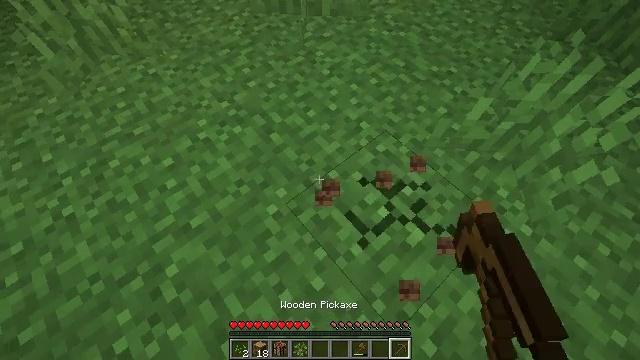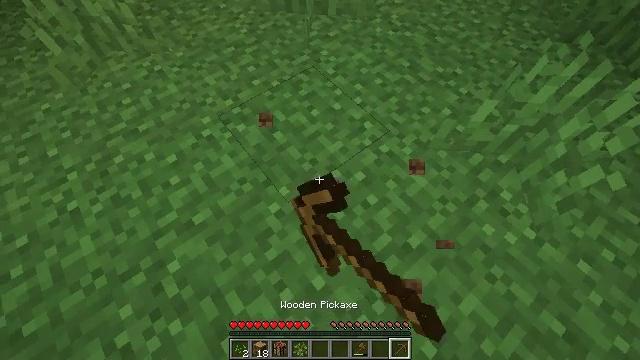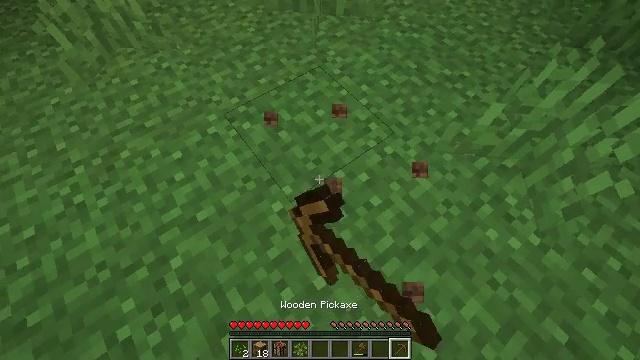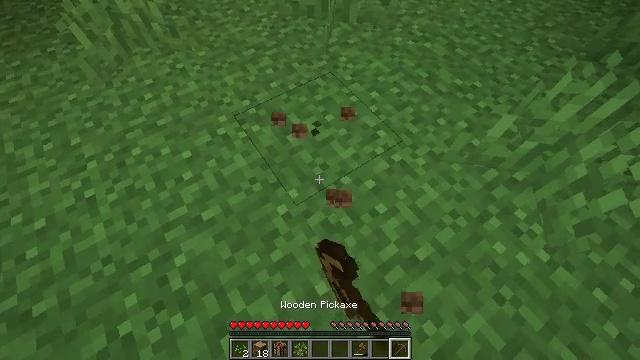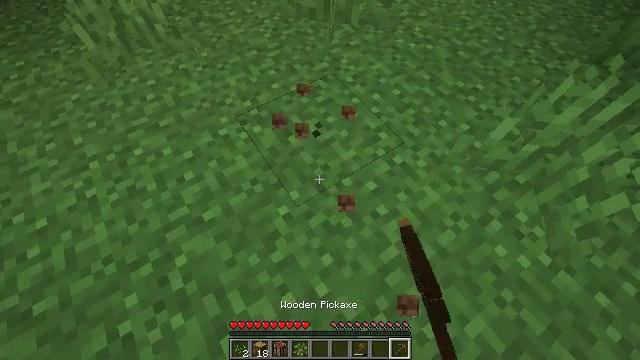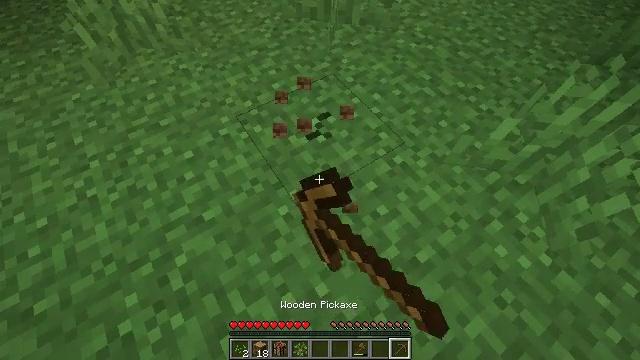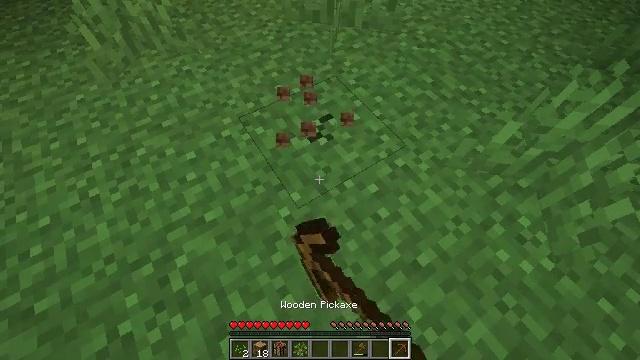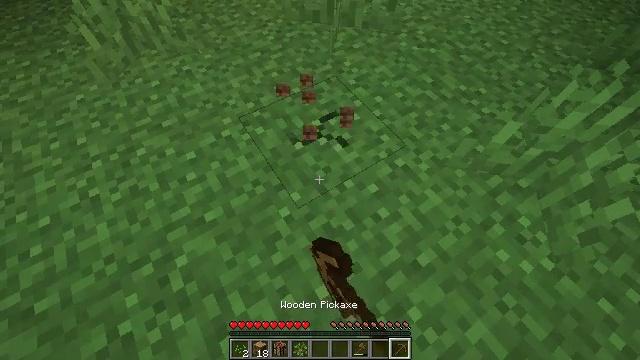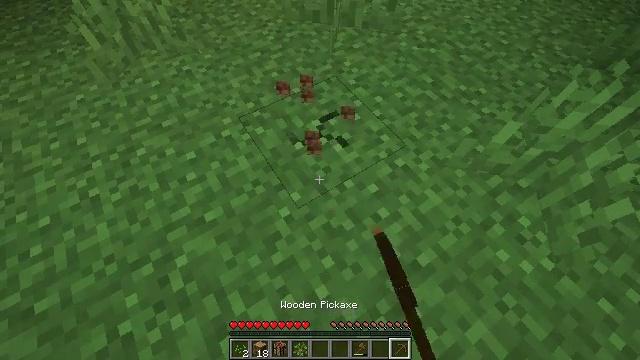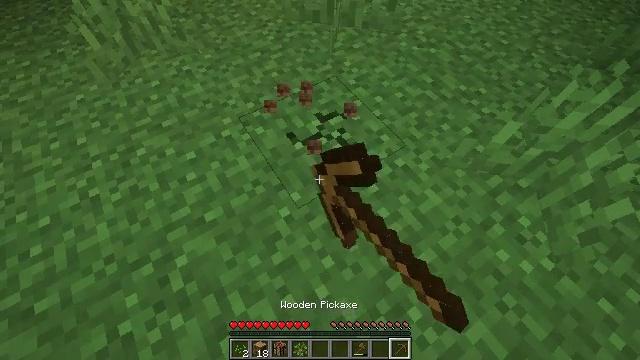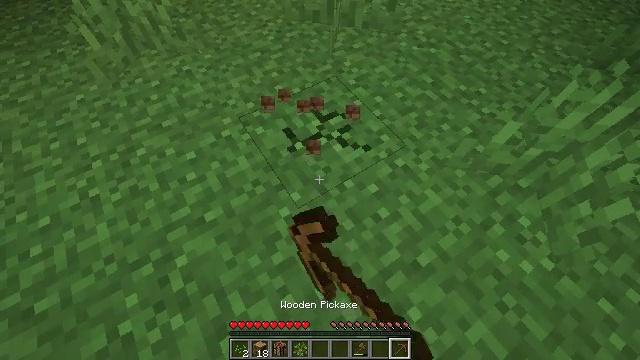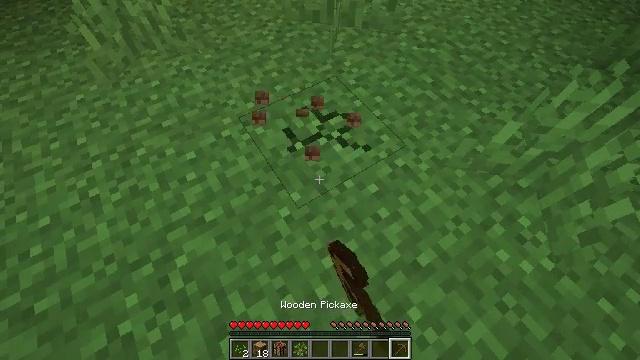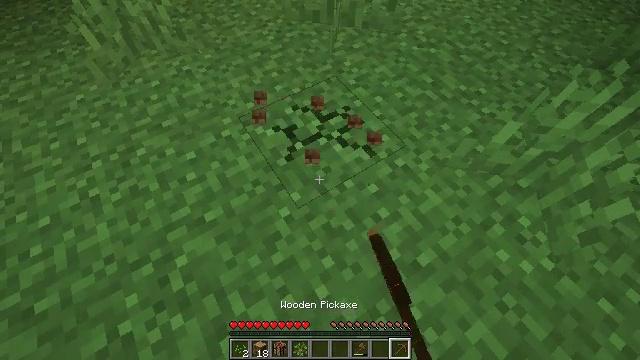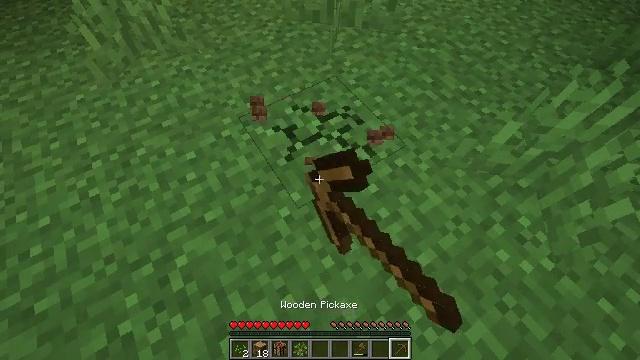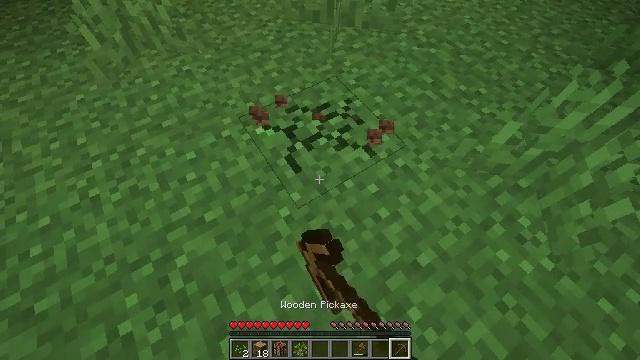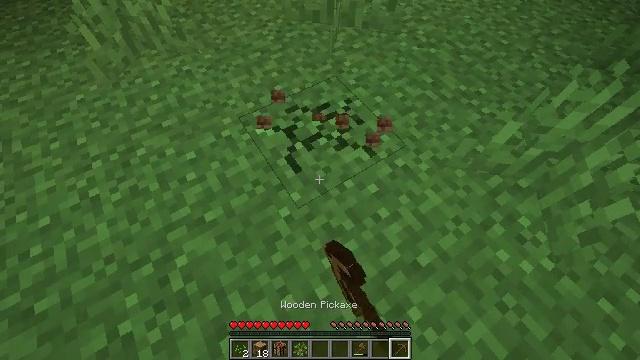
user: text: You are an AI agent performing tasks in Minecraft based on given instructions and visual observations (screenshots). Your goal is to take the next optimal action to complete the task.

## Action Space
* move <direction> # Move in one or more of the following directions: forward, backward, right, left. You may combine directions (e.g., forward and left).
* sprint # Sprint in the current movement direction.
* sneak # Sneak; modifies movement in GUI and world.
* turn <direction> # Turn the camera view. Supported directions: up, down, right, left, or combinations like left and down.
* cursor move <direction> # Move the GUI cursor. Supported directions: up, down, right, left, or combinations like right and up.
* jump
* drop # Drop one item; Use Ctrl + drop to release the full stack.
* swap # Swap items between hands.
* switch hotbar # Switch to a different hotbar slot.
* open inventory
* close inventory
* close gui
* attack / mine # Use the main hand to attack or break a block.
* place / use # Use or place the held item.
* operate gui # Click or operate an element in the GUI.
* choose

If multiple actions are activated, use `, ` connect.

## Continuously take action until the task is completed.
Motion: motion action
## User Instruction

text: Gather grass block for landscaping.
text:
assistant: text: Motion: turn left, attack / mine
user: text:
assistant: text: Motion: turn left, attack / mine
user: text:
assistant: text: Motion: turn left and up, attack / mine
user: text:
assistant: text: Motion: attack / mine
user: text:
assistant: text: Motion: attack / mine
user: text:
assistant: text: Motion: attack / mine
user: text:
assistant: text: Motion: attack / mine
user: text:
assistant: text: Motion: attack / mine
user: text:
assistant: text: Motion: attack / mine
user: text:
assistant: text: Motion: attack / mine
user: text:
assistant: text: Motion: attack / mine
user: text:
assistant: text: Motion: attack / mine
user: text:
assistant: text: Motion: attack / mine
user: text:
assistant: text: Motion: attack / mine
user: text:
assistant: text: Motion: attack / mine
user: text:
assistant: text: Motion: attack / mine
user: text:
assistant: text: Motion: move forward, attack / mine
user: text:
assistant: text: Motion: move forward, attack / mine
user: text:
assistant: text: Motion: move forward, turn down, attack / mine
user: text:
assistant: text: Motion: move forward, turn down, attack / mine
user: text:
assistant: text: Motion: move forward, attack / mine
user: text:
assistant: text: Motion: move forward, turn down, attack / mine
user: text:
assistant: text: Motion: turn down, attack / mine
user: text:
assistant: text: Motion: turn down, attack / mine
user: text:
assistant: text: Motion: attack / mine